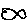
Label: fish